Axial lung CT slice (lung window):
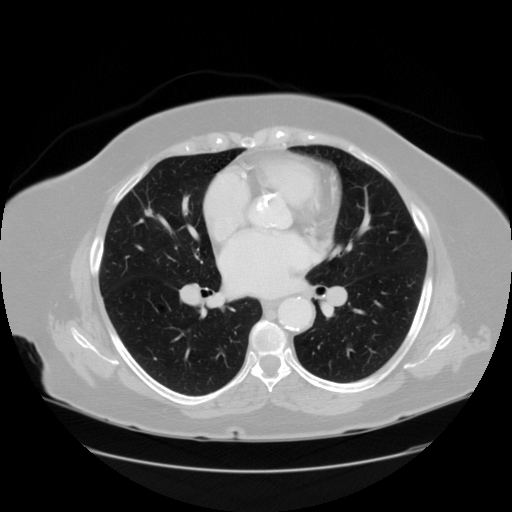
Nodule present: yes
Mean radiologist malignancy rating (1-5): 2.75